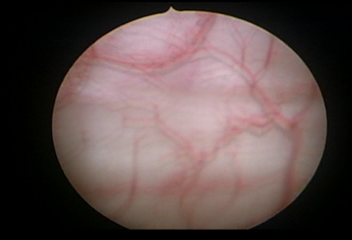
Modality: WLC
Class: Normal mucosa
Bladder cancer association: No